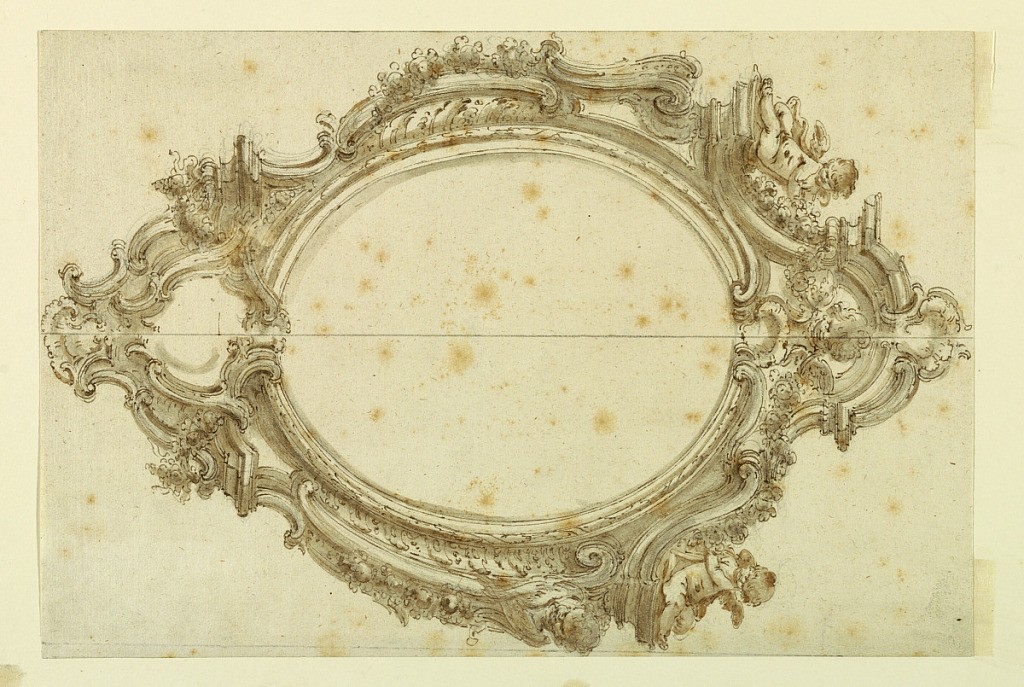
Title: Design for a Metal Frame
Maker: Giovanni Bettati, Italian, 1700 – 1777
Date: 1700-1777
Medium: Pen and ink, brush and brown watercolor, black chalk, graphite on paper
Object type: Drawing
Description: Different details in the left and right halves. Architectural forms frame an oval. An escutcheon in the bottom center, a cherub in the top center. Angels are suggested crouching in the upper corner; a cherub at right.